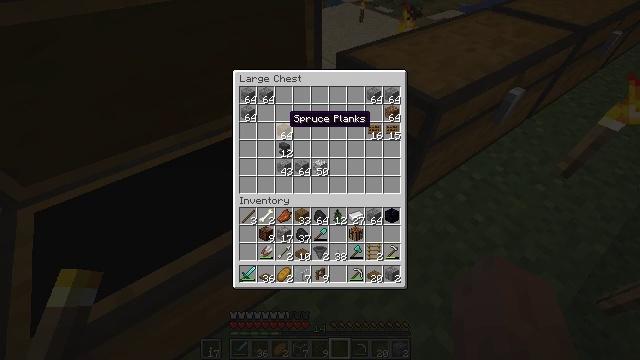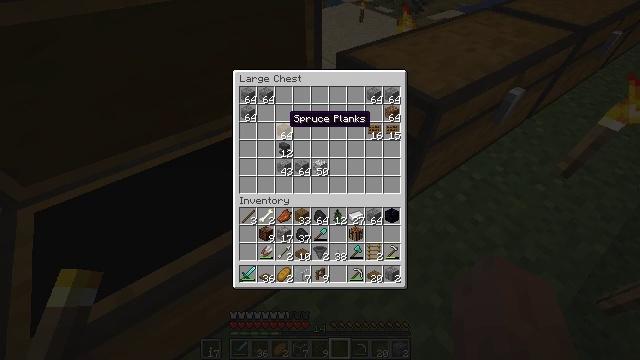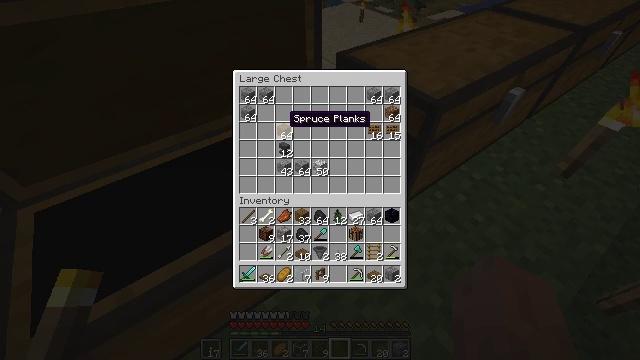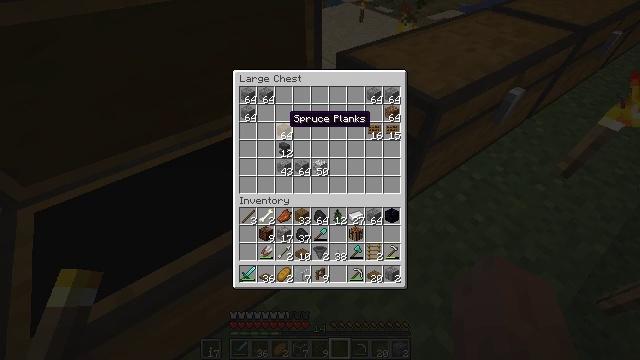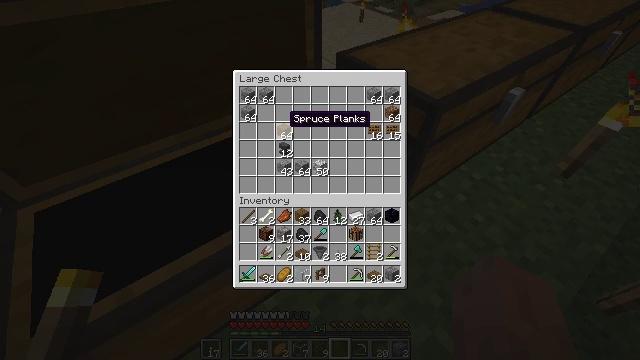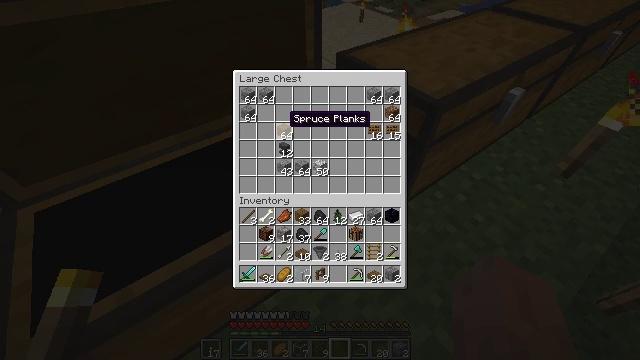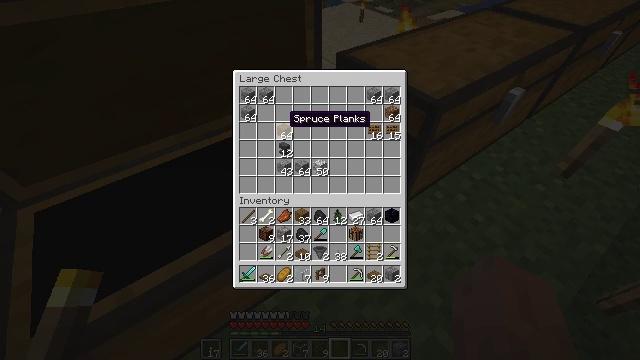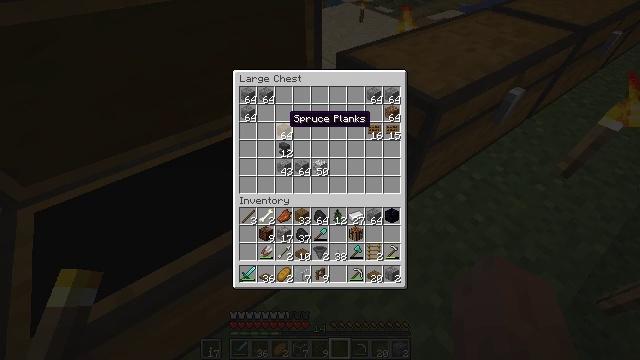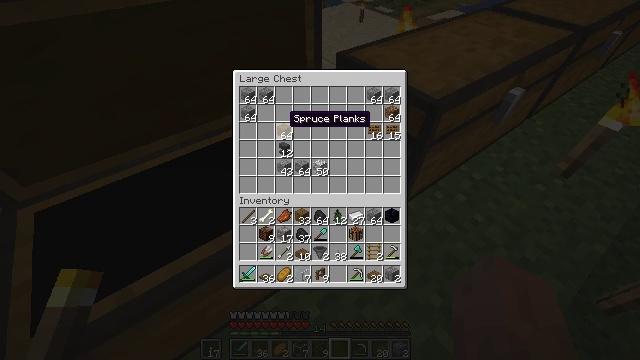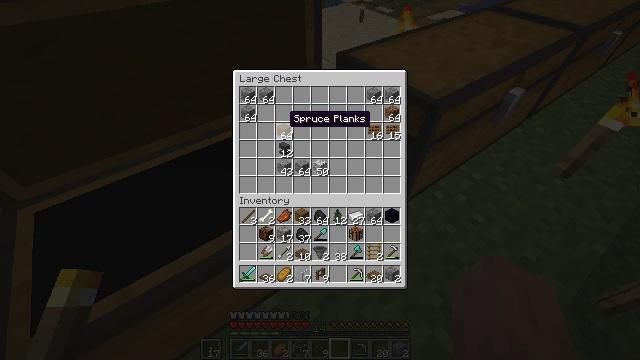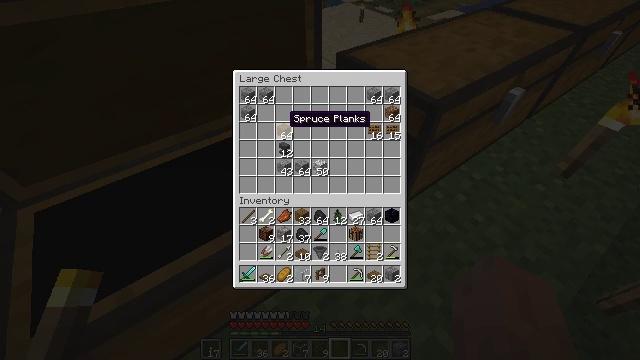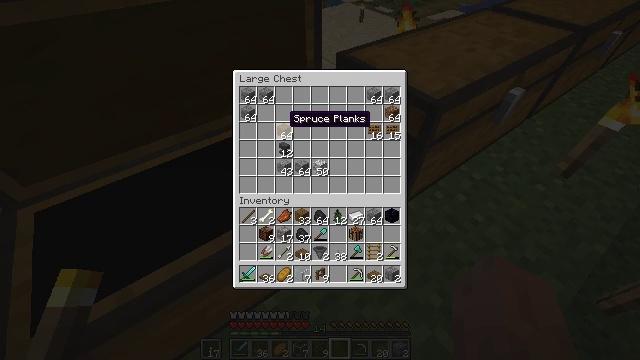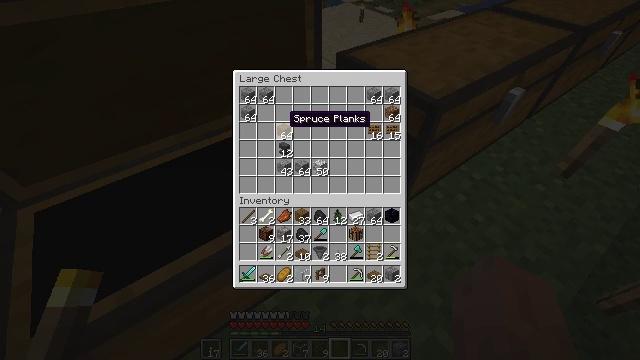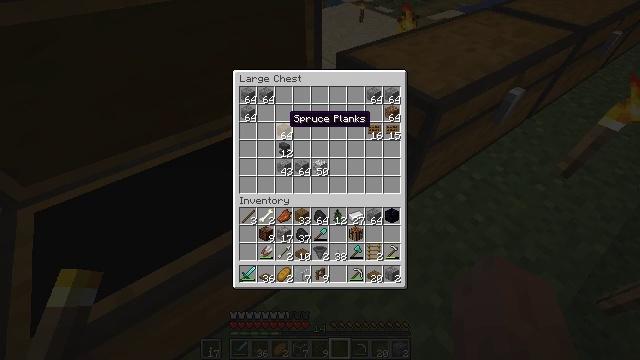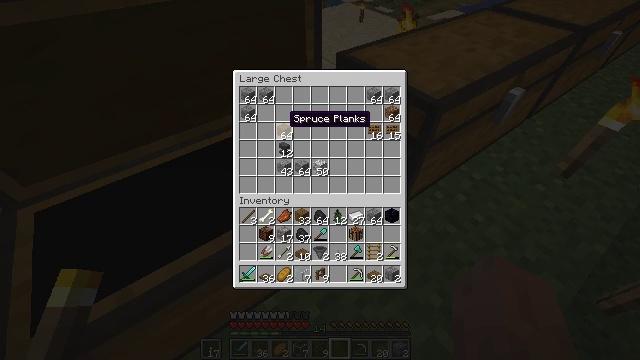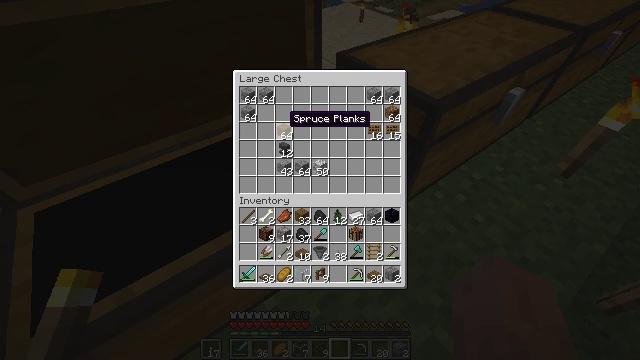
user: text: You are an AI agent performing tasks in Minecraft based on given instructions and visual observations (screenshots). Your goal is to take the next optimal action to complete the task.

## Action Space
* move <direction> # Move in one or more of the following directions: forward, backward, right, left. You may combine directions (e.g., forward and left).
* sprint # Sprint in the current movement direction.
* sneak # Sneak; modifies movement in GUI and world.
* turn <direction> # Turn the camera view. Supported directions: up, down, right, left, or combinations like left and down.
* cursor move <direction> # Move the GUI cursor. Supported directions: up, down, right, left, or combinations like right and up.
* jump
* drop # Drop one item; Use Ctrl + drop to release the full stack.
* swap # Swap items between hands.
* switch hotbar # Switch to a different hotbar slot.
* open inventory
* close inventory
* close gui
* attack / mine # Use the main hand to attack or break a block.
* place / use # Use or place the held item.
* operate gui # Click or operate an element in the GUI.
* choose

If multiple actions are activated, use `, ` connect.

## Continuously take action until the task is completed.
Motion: motion action
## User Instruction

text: Combine stone bricks in the crafting table to make stone brick stairs.
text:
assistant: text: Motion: no_op
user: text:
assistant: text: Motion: no_op
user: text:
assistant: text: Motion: no_op
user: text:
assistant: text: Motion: no_op
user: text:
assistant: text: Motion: no_op
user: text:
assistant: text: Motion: no_op
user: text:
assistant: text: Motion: no_op
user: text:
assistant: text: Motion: no_op
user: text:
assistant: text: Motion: no_op
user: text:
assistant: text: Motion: no_op
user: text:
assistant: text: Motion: no_op
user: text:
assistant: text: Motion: no_op
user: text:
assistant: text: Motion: no_op
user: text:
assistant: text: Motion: no_op
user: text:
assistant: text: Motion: no_op
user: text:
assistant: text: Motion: no_op
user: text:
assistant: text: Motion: no_op
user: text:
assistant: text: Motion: no_op
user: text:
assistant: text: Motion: no_op
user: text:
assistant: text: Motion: no_op
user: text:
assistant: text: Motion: no_op
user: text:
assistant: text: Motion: no_op
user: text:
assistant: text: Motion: no_op
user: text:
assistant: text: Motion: no_op
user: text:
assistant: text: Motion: no_op
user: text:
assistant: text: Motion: no_op
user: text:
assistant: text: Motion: no_op
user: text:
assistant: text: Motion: no_op
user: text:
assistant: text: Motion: no_op
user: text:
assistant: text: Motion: no_op